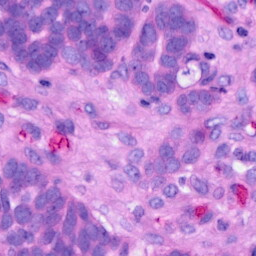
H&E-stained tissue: Ovarian